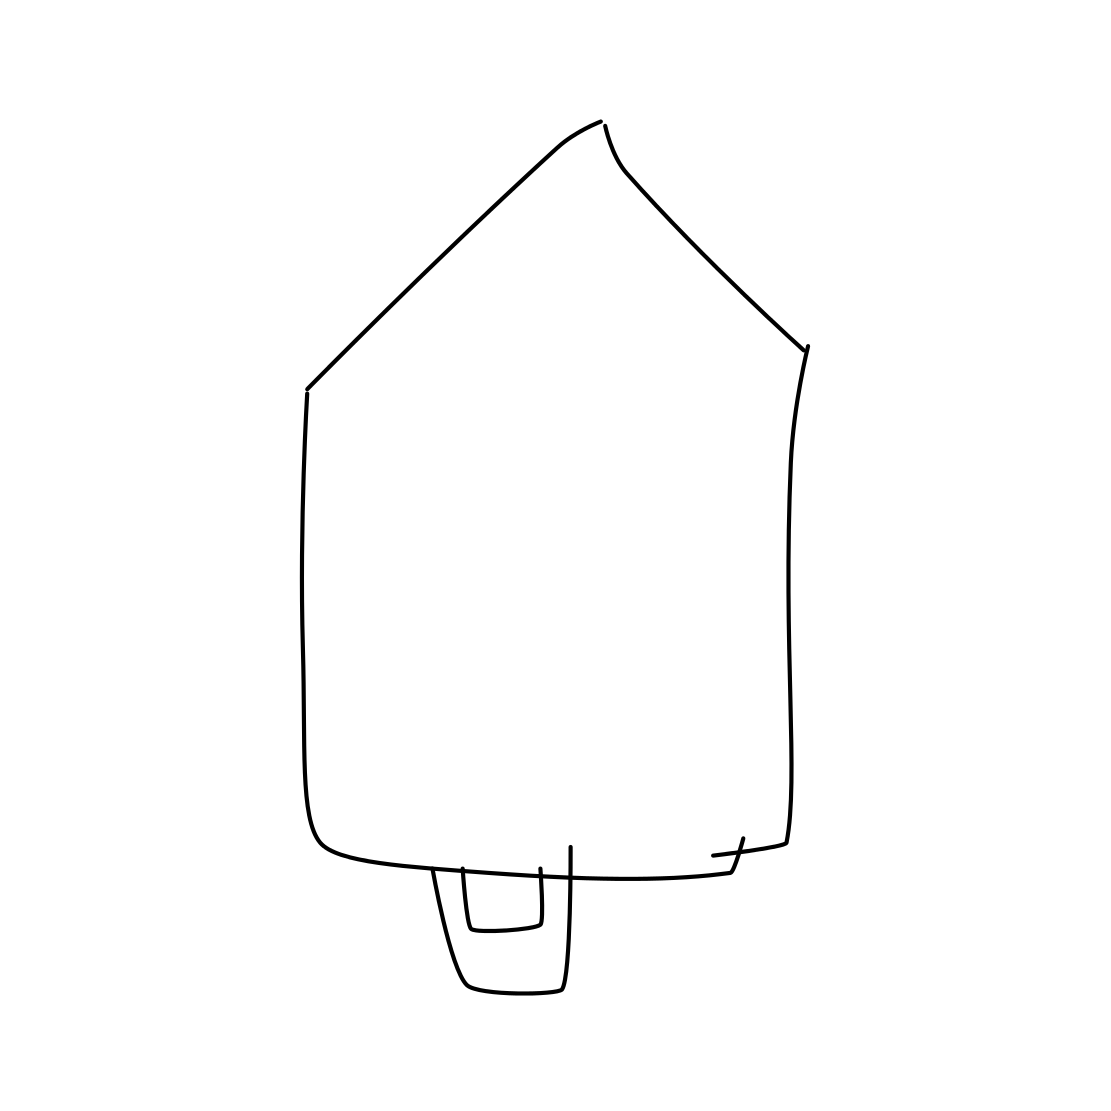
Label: house